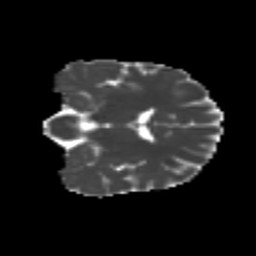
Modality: MD
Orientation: coronal
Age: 26
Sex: female
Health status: ill
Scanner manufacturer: siemens
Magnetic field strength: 3 T
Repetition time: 6.5 s
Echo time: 0.062 s